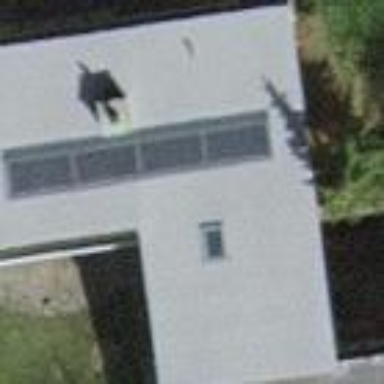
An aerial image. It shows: Terrace building.